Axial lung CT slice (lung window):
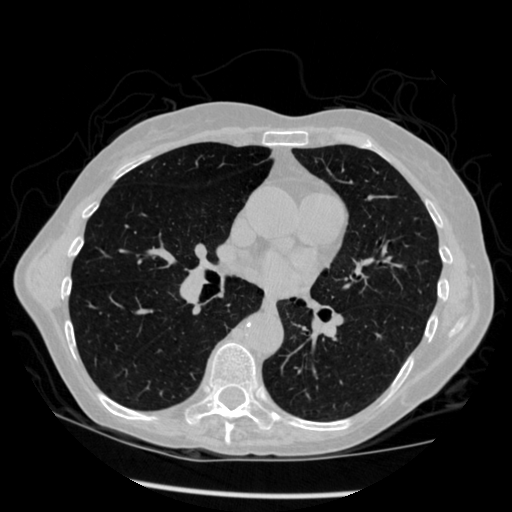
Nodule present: no